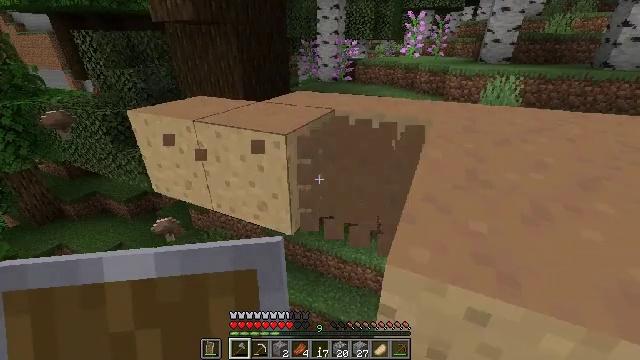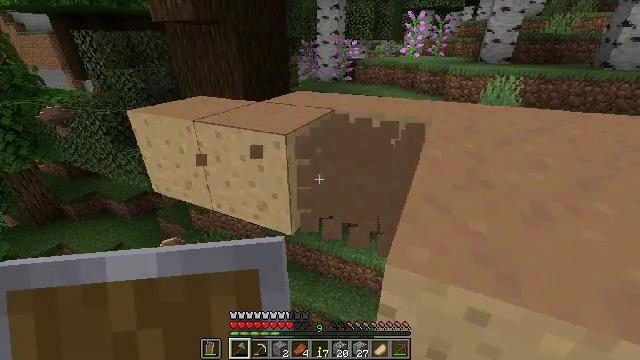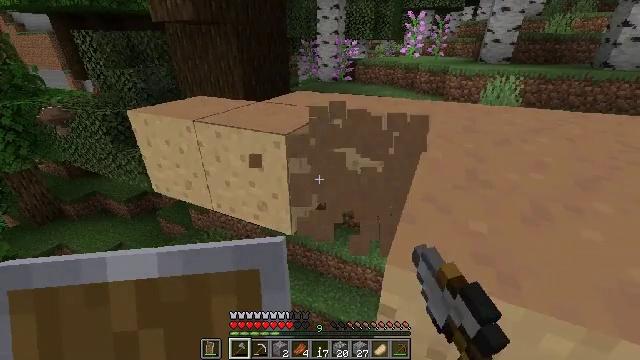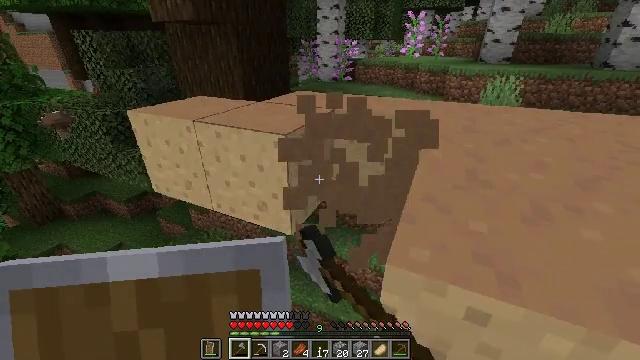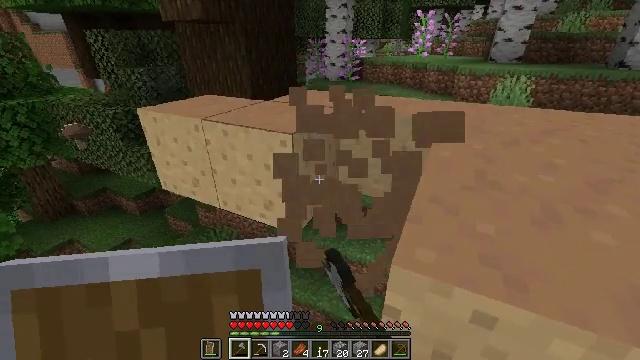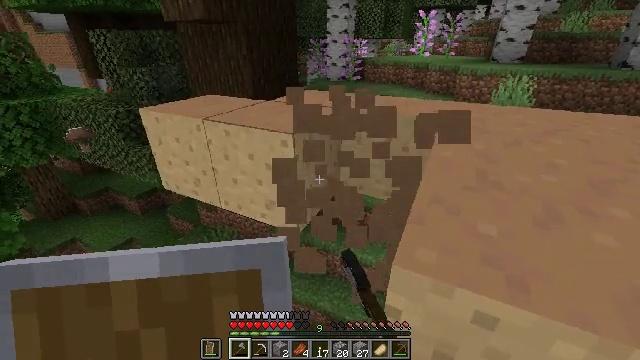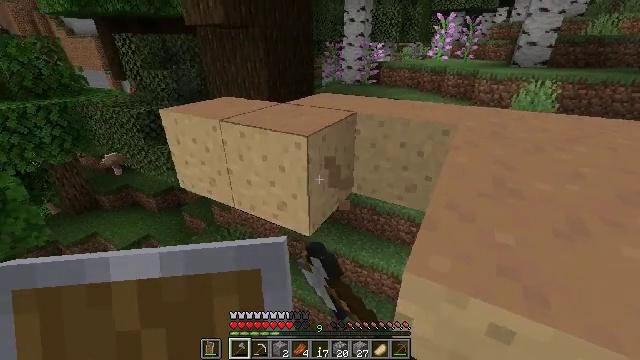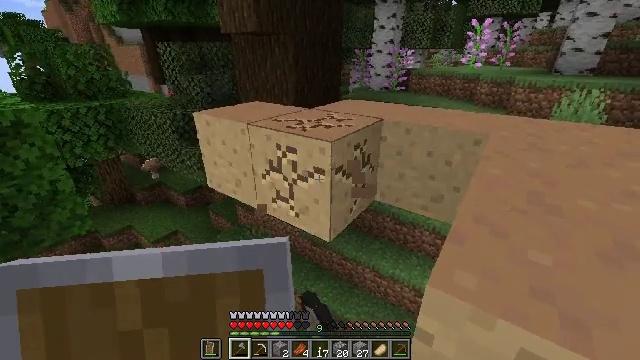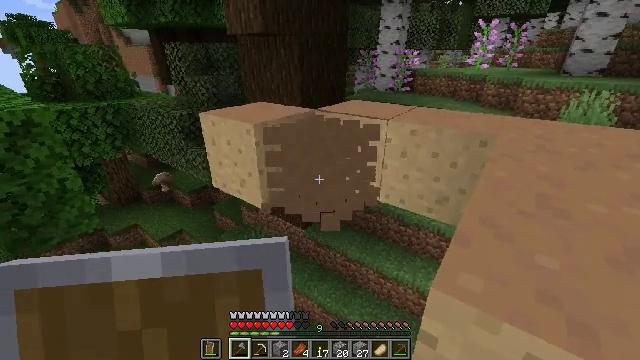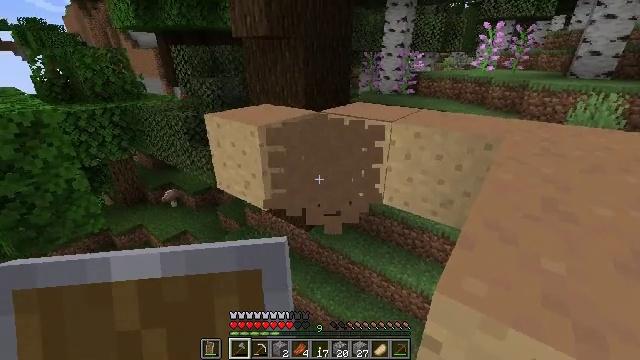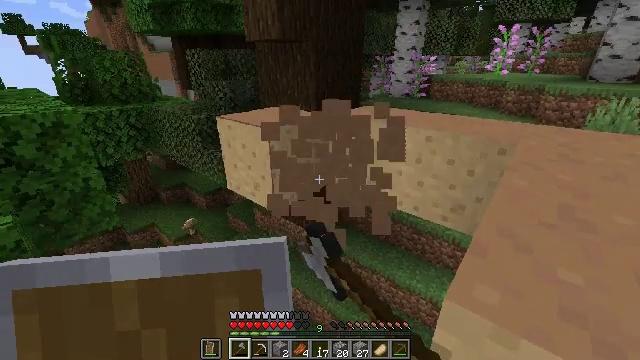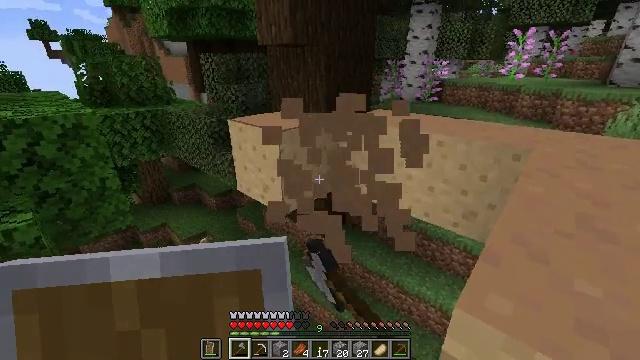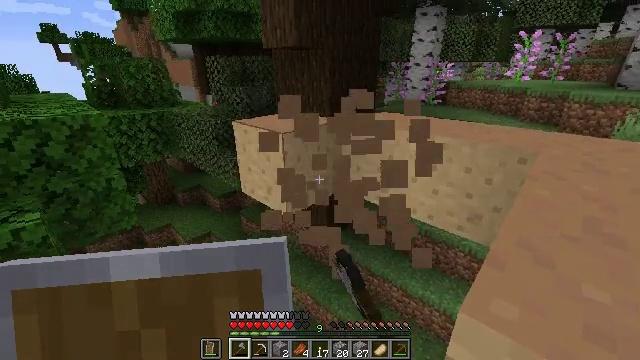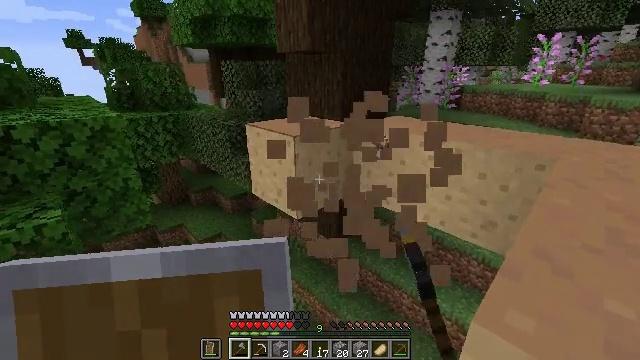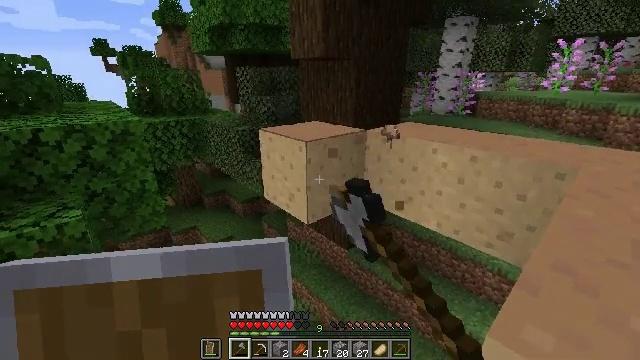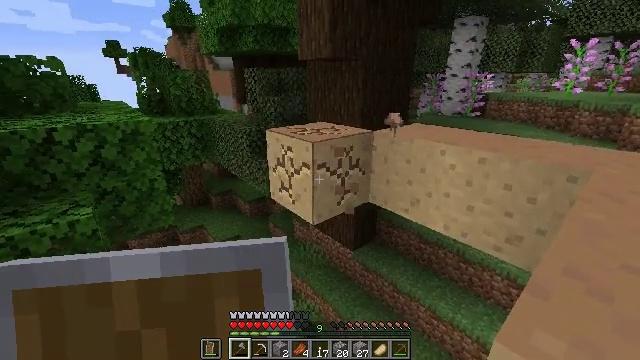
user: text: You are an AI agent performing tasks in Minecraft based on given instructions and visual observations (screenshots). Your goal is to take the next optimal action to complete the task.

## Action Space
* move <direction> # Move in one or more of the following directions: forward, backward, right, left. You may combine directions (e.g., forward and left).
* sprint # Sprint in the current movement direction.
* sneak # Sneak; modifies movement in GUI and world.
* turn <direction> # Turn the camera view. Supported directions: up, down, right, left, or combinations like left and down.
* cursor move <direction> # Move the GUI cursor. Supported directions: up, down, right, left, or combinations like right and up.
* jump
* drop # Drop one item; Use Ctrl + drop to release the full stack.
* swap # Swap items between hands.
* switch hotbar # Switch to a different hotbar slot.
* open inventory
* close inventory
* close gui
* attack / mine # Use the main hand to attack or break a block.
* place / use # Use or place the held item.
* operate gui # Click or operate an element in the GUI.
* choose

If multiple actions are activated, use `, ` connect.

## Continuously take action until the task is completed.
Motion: motion action
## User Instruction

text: Collect parts of the brown mushroom block.
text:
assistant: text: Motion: attack / mine
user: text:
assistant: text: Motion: attack / mine
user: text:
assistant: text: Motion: attack / mine
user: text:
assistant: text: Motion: turn left, attack / mine
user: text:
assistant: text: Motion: attack / mine
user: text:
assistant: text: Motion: turn left, attack / mine
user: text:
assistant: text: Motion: turn left and up, attack / mine
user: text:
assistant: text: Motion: turn left, attack / mine
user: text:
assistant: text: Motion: attack / mine
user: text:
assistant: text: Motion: turn left, attack / mine
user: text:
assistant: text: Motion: turn left, attack / mine
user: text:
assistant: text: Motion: attack / mine
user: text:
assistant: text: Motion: turn left, attack / mine
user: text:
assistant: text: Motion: turn left and up, attack / mine
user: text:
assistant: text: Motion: turn left, attack / mine
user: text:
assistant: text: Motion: attack / mine
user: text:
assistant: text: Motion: attack / mine
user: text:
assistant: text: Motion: attack / mine
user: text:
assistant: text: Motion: attack / mine
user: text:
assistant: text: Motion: turn right, attack / mine
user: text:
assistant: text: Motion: turn right, attack / mine
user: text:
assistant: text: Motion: turn right, attack / mine
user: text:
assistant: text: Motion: turn right, attack / mine
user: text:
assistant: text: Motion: attack / mine
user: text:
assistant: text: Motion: attack / mine
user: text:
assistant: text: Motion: attack / mine
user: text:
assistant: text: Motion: attack / mine
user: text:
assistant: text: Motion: turn right, attack / mine
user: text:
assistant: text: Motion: turn right, attack / mine
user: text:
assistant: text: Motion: turn right, attack / mine